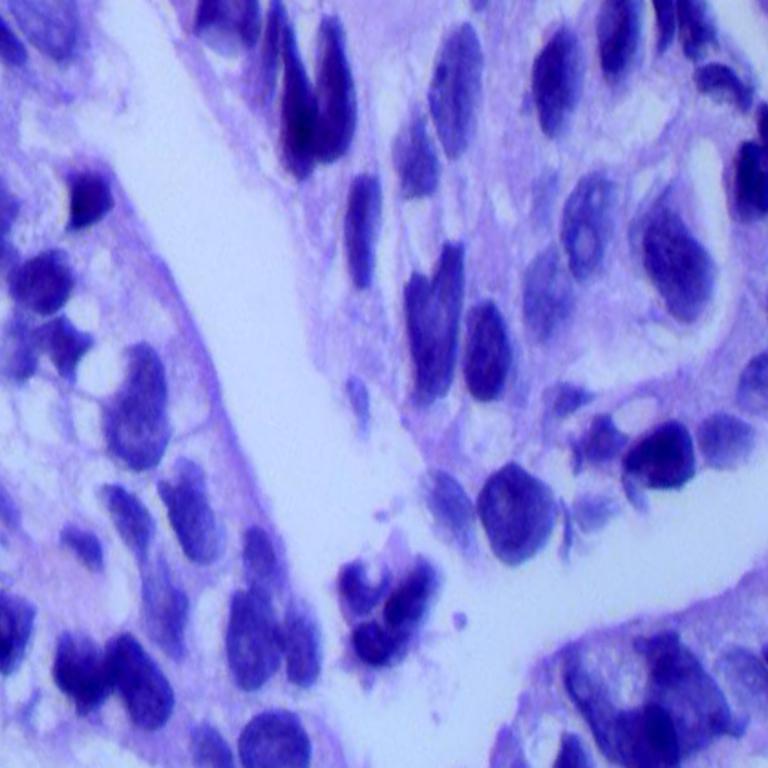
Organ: lung
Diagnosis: adenocarcinomas